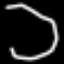
Label: octagon